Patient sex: M
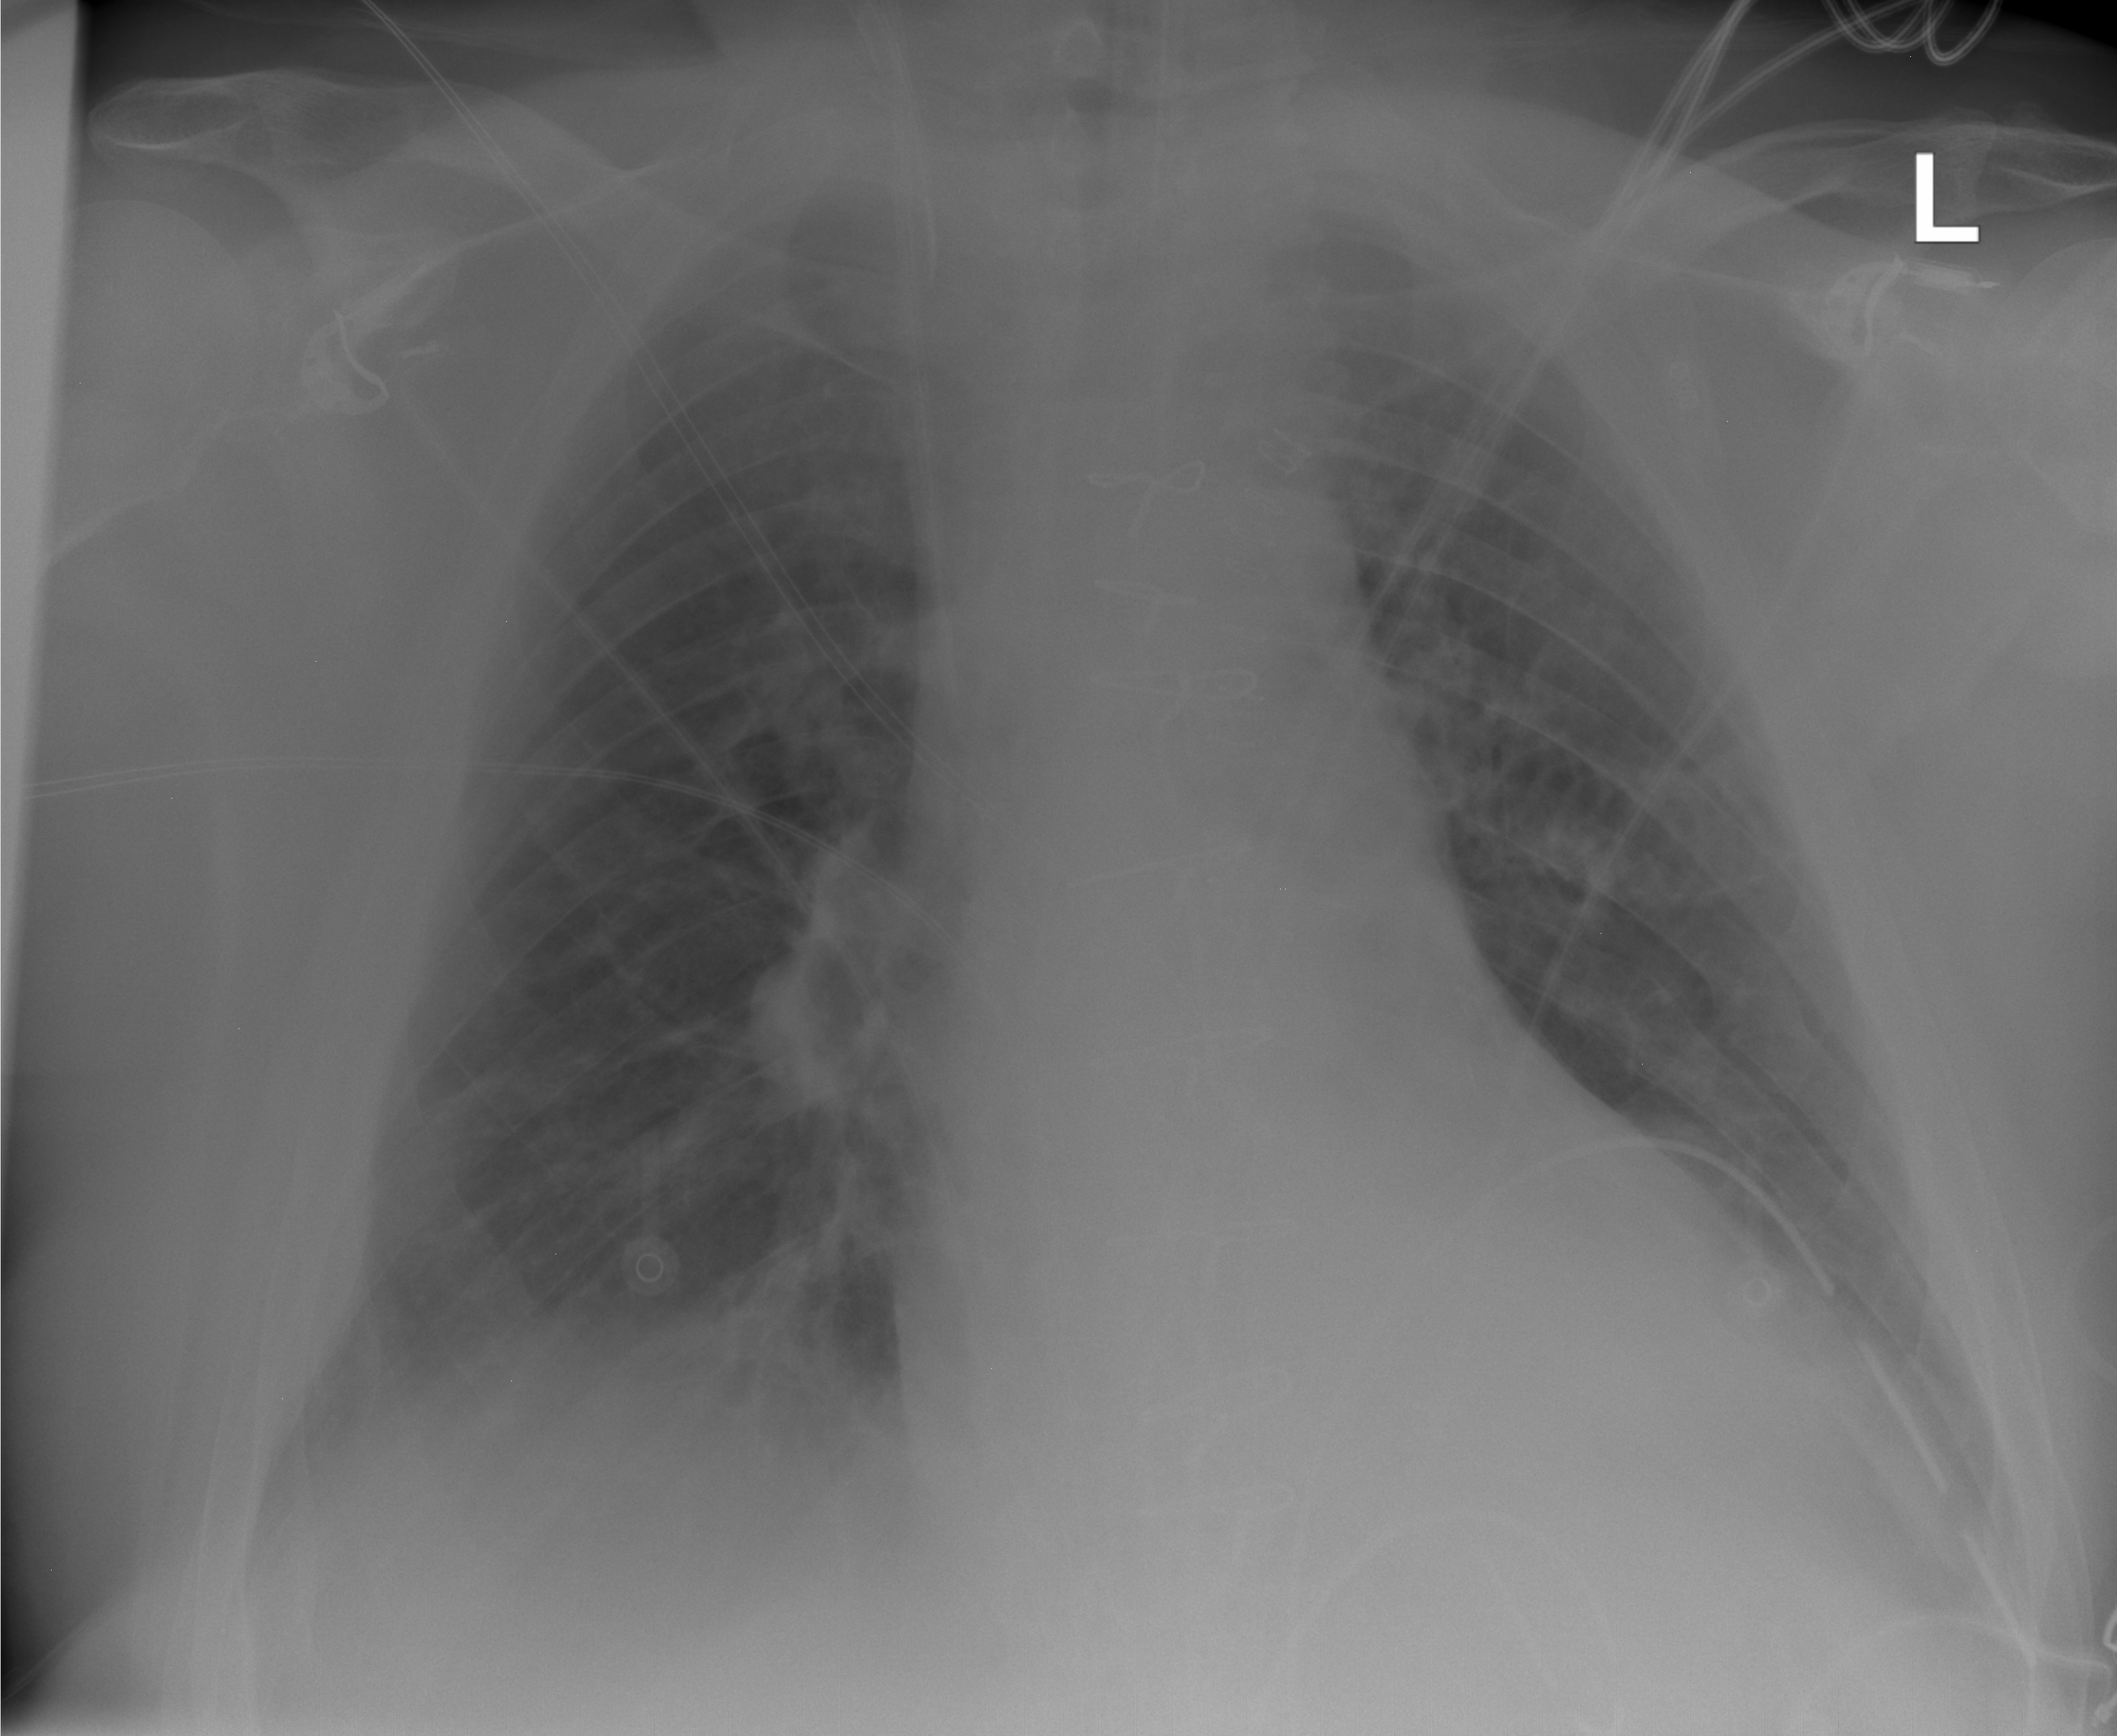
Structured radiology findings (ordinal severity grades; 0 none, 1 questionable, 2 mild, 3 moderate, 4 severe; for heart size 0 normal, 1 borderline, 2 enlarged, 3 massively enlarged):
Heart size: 0
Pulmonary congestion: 0
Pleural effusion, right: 2
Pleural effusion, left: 0
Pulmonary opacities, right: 0
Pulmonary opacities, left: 0
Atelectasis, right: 0
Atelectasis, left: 0